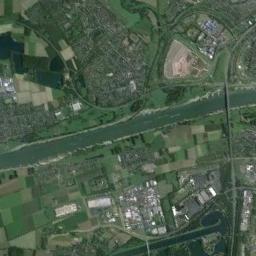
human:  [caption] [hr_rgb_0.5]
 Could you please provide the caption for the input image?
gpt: The dark green river is flanked by some fields and residential areas and an overpass is over the river .

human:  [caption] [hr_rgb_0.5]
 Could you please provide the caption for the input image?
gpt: A straight light green river with white sand on the river bank, Green and tan mixed fields on both sides of the bank, And a bustling city .

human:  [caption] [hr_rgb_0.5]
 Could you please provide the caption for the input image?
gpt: The river goes through farmland and houses .

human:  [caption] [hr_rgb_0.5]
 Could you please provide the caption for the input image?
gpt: There are many trees around the river .

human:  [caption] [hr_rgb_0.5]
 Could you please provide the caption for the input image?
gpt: There are many green farmlands and buildings near the river .